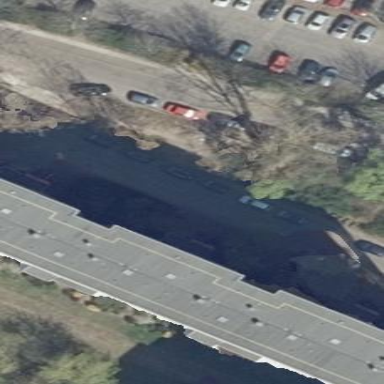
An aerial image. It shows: Apartment building with flat roof.